Current action and preconditions to check: trajectory_clear

Your task: For each precondition in the list above, predict whether it will hold at this action.

Consider the current scene as observed from the mobile robot's camera, and analyze the predicted future states of all dynamic agents (e.g., people, animals, vehicles, or any moving entities) within the NEXT SECOND.

IMPORTANT: Only answer "very likely" if you are absolutely certain—based on strong, clear evidence—that a dynamic agent will violate the precondition in the predicted future state. Do NOT answer "very likely" for unlikely, ambiguous, or low-probability risks.

Ask yourself for each precondition: Is there a high probability, with clear and convincing evidence, that the predicted future states of any dynamic agent will interfere with the predicted future state of the currently executing action within the NEXT SECOND, causing that precondition to fail?

Assess the risk level based on these predictions. Use "likely" or "very likely" if motions create a clear risk of interference.

Use "neutral" or "improbable" if agents are nearby but their predicted paths are clearly diverging or non-conflicting.

Failure Risk Categories: "very improbable", "improbable", "neutral", "likely", "very likely"

Answer Format: Output ONLY the probability_of_failure value from these categories: "very improbable", "improbable", "neutral", "likely", "very likely"

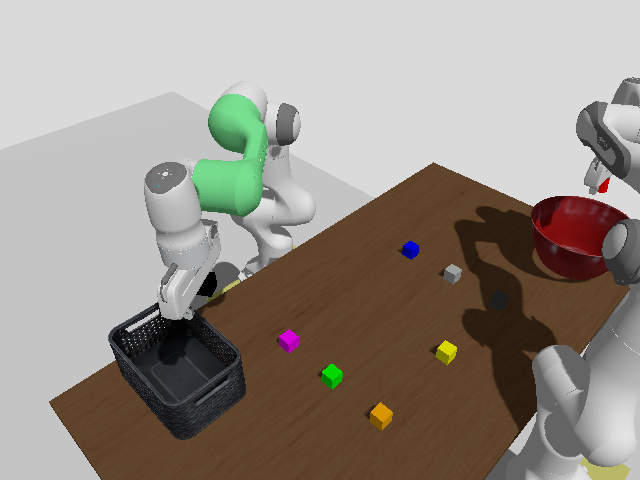

Answer: very improbable